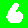
Digit: 6